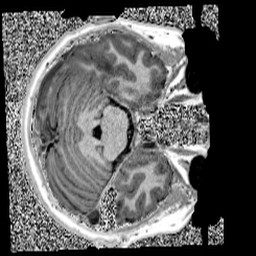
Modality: UNIT1
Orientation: axial
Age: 13
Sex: male
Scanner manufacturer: siemens
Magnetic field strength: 3 T
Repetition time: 4 s
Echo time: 0.00299 s